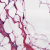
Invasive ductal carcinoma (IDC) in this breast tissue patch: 1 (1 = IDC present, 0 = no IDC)